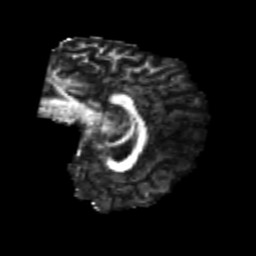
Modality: FA
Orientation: sagittal
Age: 20
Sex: female
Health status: healthy
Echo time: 0.074 s